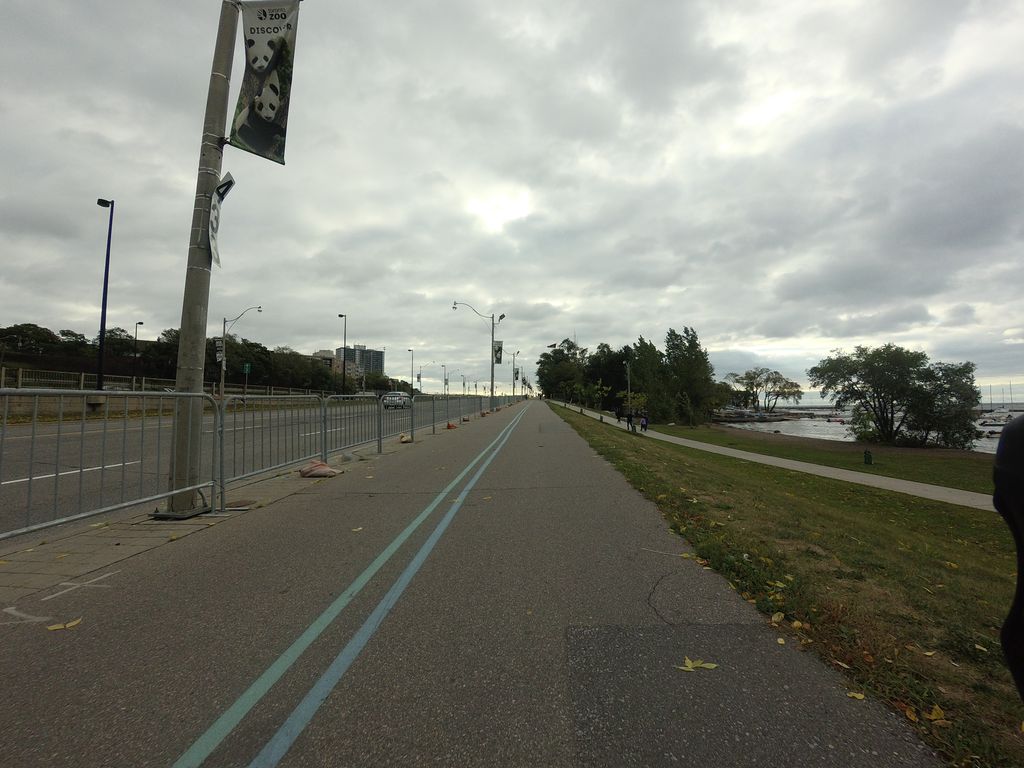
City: toronto